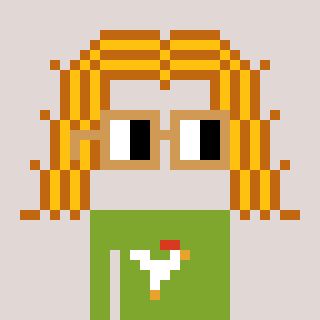
a pixel art character with square brown glasses, a hair-shaped head and a slimegreen-colored body on a warm background